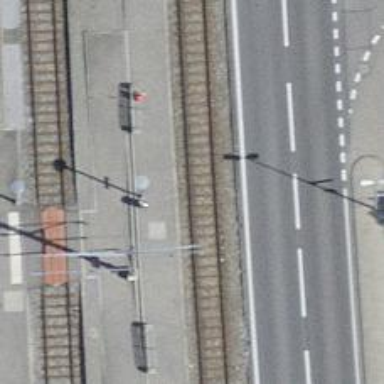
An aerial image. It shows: Railway track with contact line for electrification.